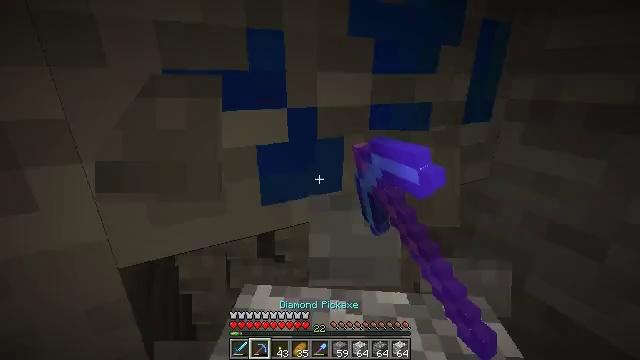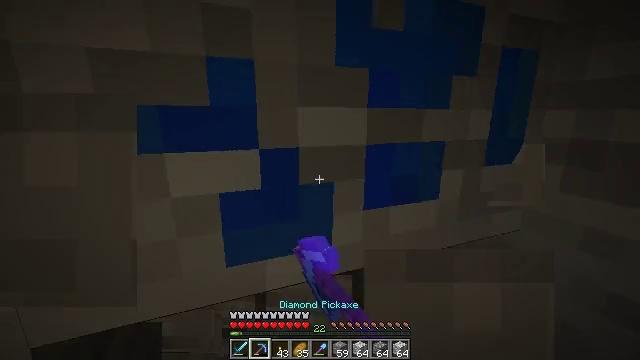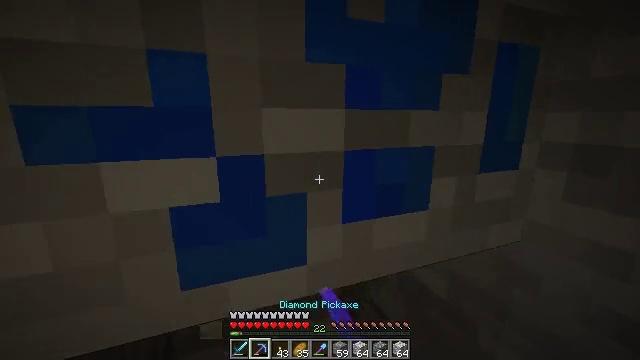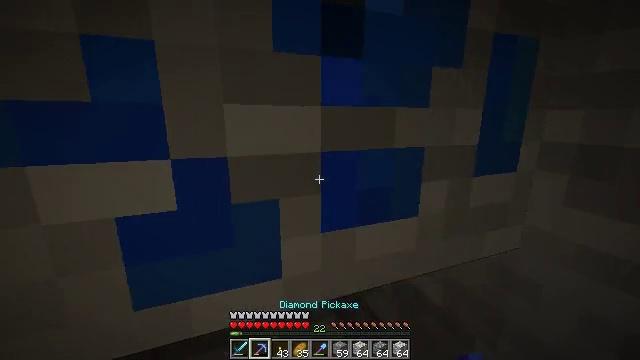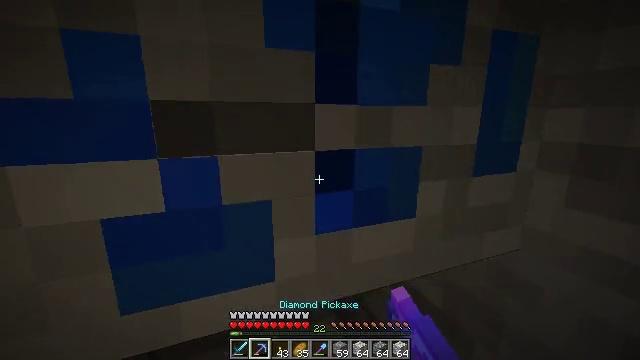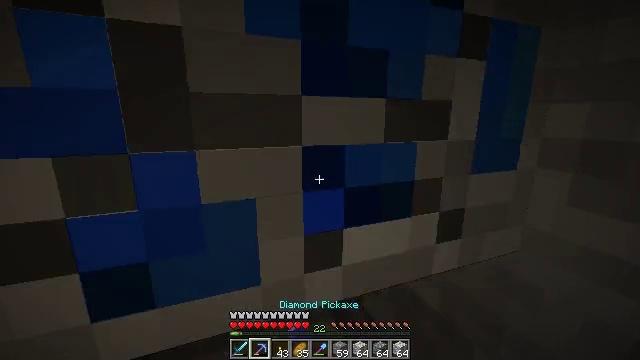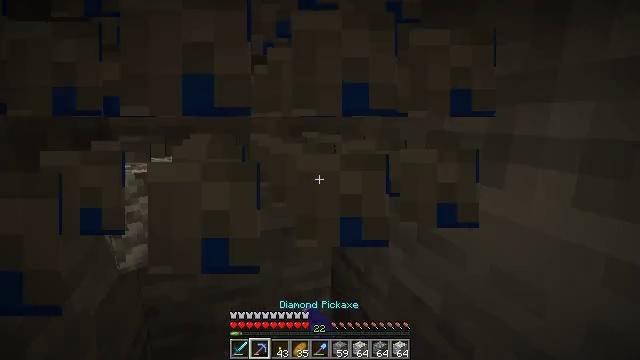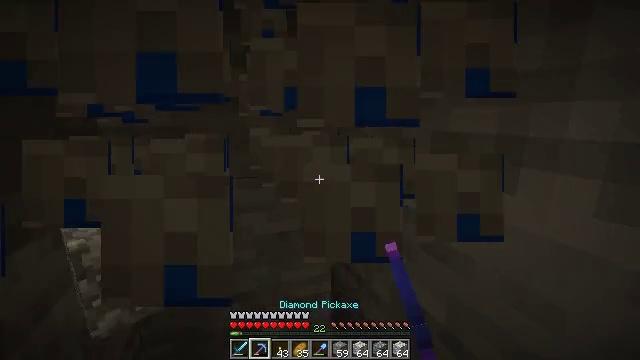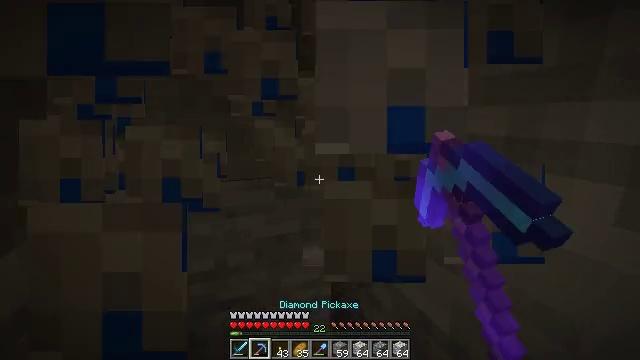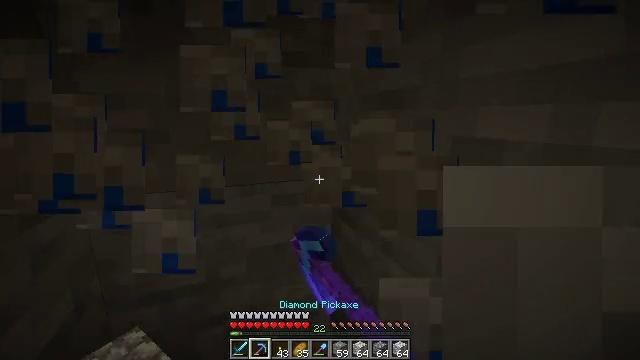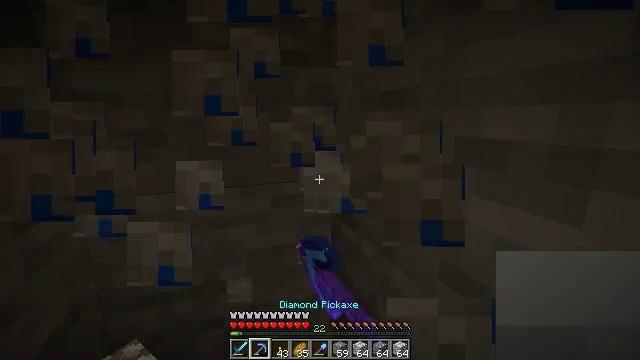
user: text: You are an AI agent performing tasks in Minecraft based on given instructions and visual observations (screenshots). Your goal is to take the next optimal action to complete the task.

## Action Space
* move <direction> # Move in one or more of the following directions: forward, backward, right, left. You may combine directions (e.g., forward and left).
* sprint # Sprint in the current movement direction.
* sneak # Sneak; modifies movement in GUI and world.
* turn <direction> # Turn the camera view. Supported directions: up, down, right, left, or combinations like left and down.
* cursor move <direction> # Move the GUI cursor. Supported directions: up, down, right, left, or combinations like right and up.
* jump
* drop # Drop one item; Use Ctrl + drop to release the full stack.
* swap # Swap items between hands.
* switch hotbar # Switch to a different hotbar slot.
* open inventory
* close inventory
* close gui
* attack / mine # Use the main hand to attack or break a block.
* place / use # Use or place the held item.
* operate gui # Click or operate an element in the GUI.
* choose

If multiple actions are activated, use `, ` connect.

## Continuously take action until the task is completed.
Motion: motion action
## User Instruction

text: Break lapis ore with a pickaxe.
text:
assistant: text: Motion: move forward and move right, sneak, turn left and up, attack / mine
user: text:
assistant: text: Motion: move forward and move right, sneak, attack / mine
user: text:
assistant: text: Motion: sneak, attack / mine
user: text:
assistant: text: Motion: sneak, attack / mine
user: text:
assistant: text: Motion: sneak, attack / mine
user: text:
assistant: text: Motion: move forward, sneak, attack / mine
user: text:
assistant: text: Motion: move forward, sneak, attack / mine
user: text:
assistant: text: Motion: move forward, sneak, attack / mine
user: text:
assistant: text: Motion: move forward, sneak, attack / mine
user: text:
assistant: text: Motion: move forward, sneak, attack / mine
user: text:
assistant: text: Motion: sneak, attack / mine